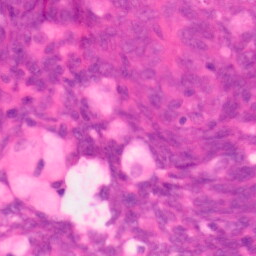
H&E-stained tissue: Colon